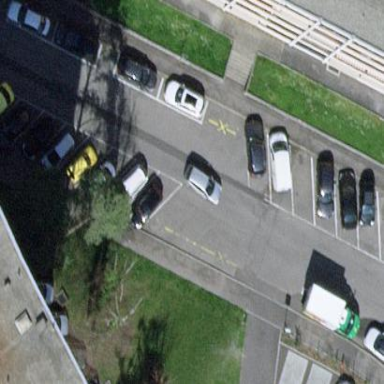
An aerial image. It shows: Parking area with surface.